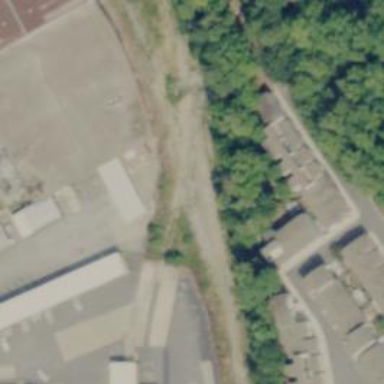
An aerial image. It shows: Abandoned railway yard.